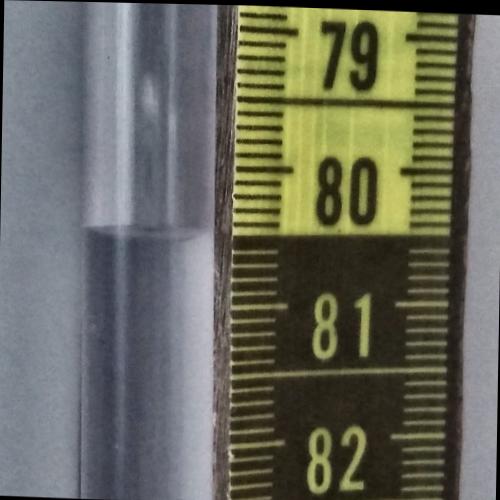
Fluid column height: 80.5 cm